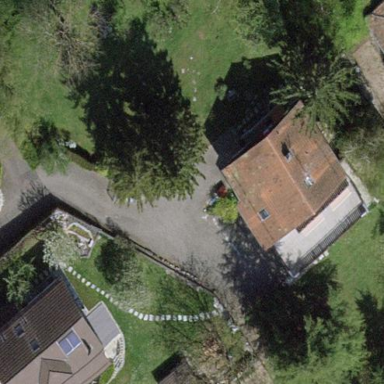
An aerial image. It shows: Garden surrounded by fence.